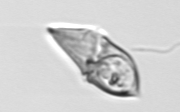
Label: Gyrodinium